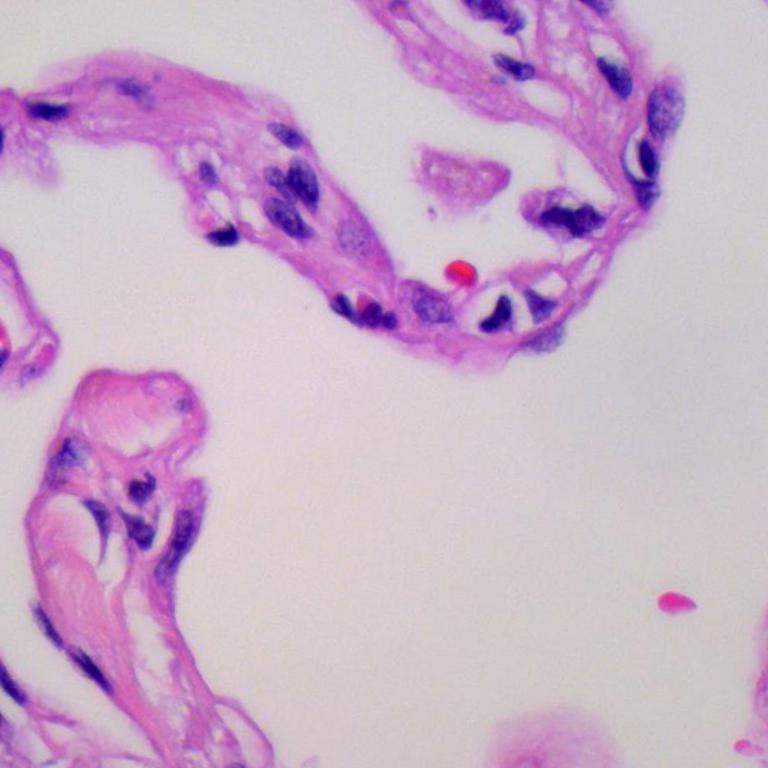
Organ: lung
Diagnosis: benign